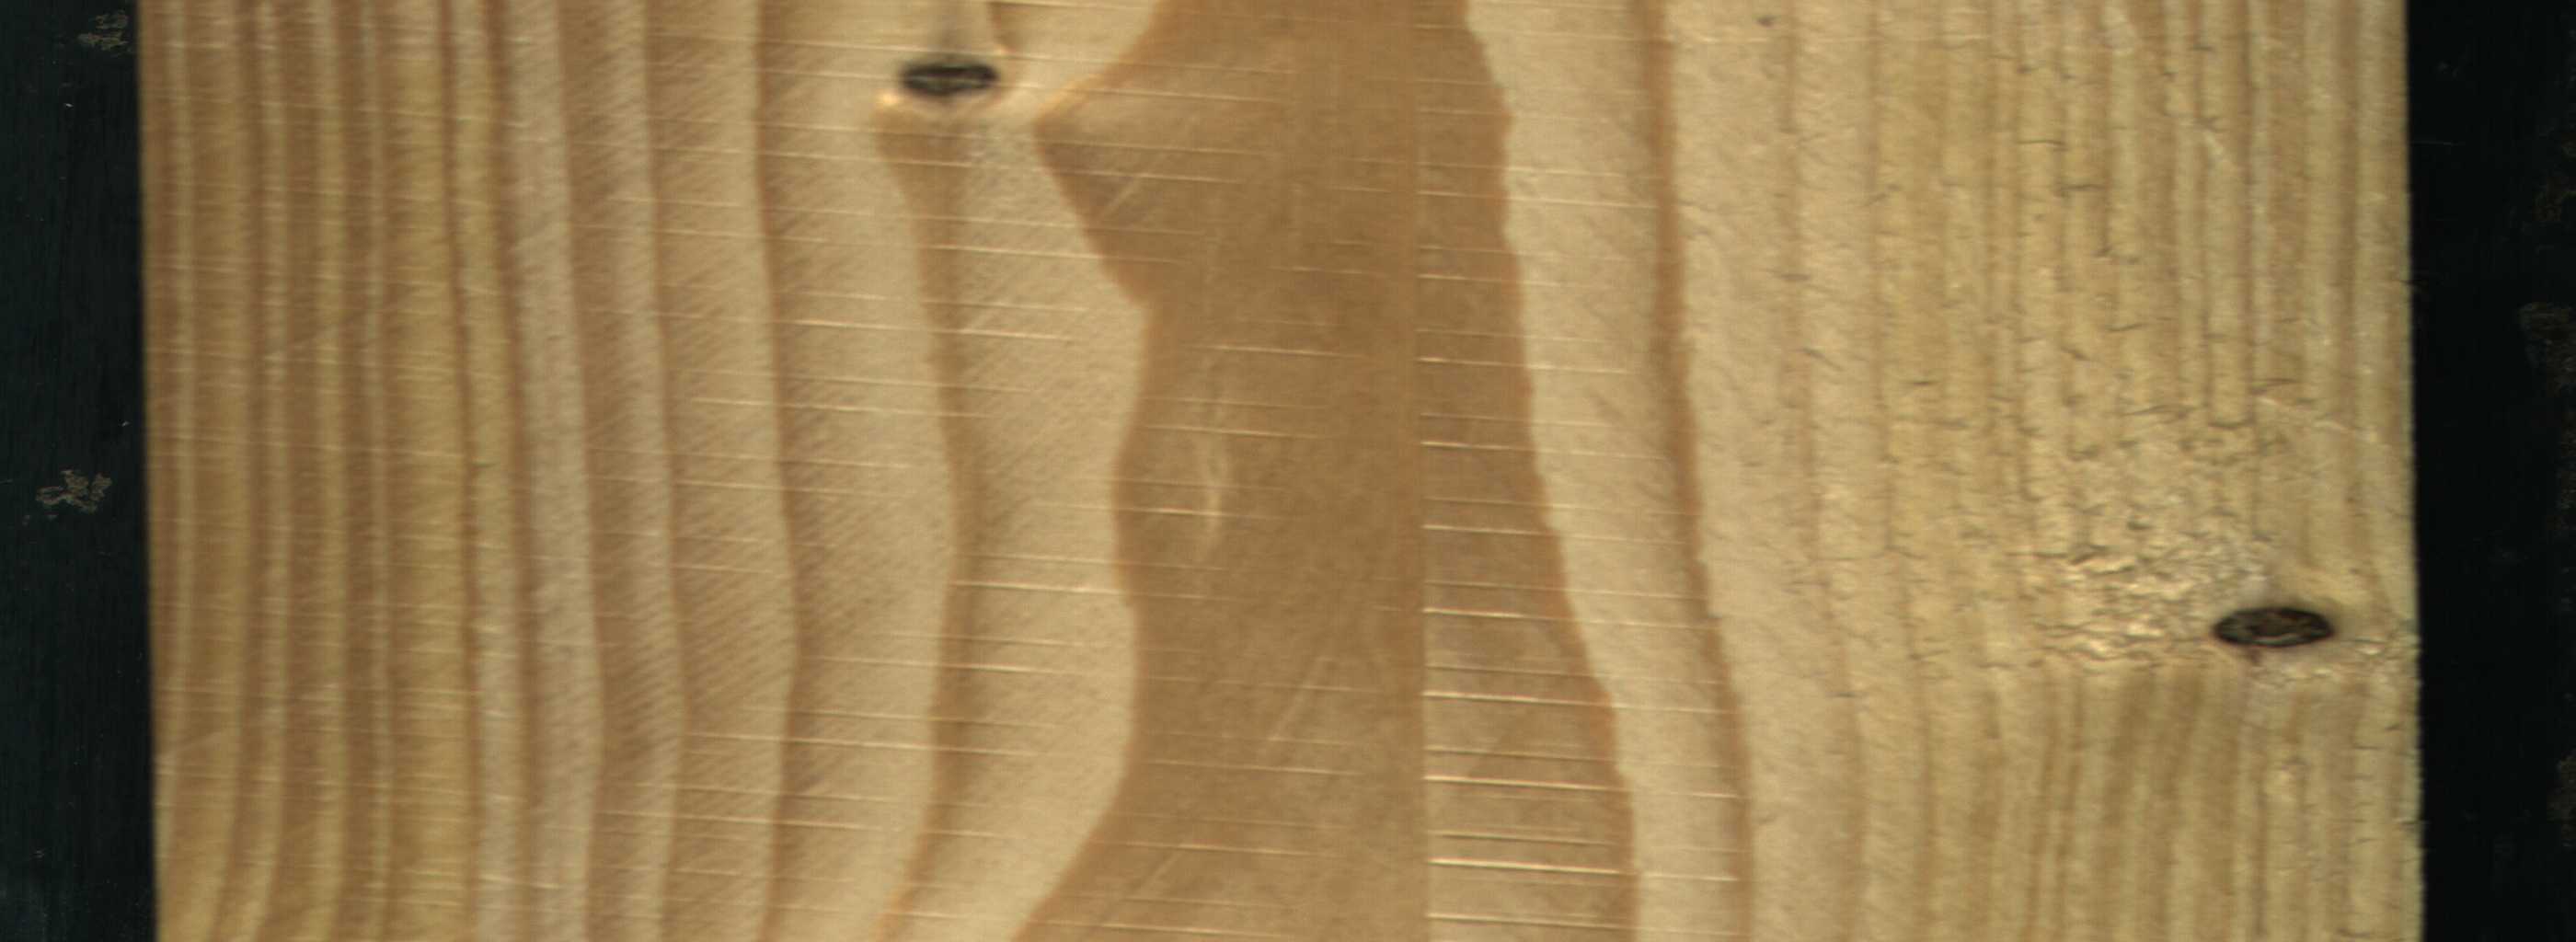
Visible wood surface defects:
Dead_Knot
Dead_Knot